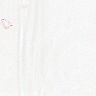
Metastatic tissue present: no